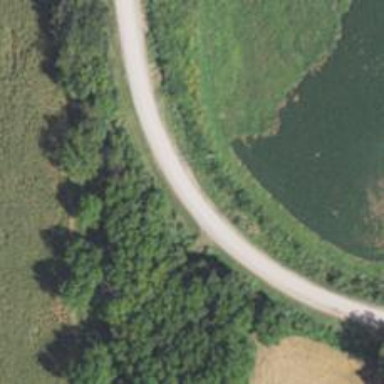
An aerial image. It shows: Tertiary road.